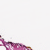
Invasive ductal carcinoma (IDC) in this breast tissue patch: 0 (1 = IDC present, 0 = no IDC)